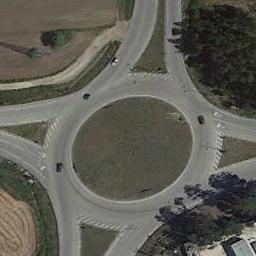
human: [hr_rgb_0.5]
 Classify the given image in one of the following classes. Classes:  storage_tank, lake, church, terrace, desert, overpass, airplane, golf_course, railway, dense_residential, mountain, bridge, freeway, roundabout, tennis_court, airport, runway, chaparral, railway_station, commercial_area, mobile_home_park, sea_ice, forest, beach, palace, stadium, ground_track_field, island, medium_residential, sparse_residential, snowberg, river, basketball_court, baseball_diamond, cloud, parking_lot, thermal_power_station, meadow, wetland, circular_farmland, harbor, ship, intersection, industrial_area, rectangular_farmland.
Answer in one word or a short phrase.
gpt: roundabout